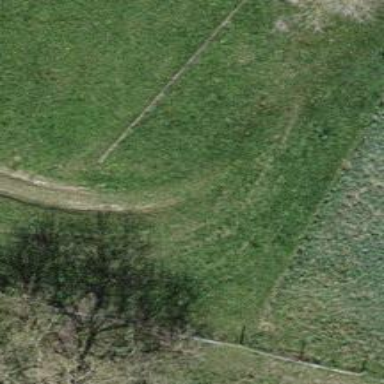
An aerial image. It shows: Grass track with grade3 track type.